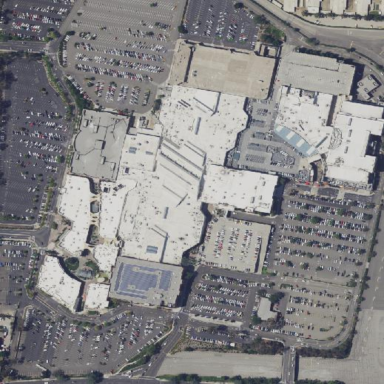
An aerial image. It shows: Retail area.